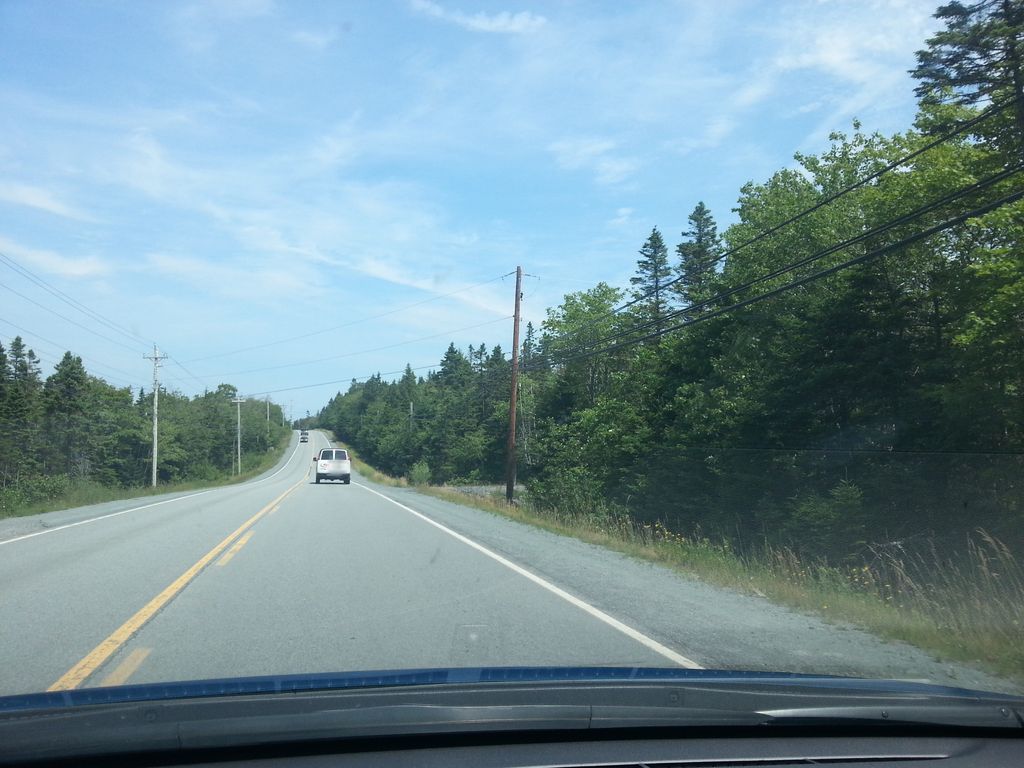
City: halifax